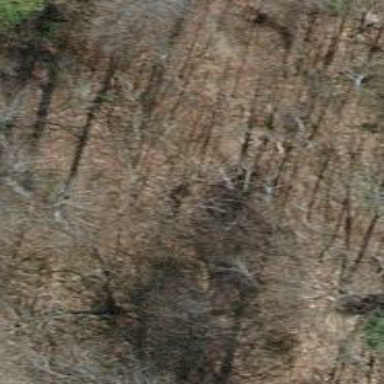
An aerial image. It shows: Path on the ground.